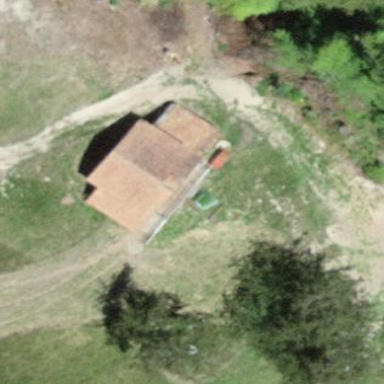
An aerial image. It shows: Rural barn.